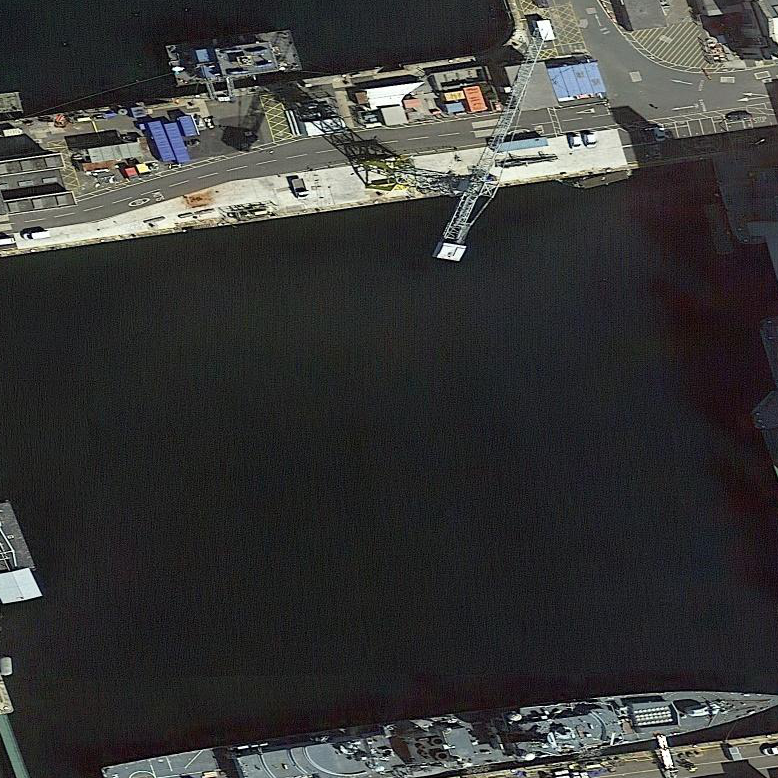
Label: Type_45_destroyer